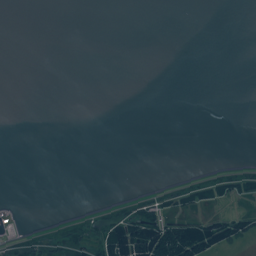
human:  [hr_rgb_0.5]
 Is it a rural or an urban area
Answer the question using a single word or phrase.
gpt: rural

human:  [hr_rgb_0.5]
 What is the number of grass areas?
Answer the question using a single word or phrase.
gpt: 66

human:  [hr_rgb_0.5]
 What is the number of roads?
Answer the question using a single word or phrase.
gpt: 30

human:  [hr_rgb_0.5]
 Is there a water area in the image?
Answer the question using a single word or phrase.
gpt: yes

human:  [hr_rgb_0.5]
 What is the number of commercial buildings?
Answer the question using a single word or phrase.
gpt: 3

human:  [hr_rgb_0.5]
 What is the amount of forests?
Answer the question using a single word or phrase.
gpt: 84

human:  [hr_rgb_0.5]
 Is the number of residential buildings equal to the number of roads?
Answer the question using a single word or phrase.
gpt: no

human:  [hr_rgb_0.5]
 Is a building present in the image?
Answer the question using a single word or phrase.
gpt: yes

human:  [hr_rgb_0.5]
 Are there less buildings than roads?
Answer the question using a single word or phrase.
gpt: yes

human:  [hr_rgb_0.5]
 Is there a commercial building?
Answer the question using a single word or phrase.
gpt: yes

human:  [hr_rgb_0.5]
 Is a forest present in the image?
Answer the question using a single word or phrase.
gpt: yes

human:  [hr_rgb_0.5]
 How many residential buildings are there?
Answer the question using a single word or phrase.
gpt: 17

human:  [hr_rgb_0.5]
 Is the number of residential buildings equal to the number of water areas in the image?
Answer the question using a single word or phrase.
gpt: no

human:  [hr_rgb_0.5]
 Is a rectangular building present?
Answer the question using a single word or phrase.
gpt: yes

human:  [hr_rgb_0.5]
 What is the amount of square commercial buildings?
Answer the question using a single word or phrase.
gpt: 0

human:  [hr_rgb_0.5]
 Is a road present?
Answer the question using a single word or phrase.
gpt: yes

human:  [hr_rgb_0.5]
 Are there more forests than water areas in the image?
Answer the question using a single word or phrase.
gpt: yes

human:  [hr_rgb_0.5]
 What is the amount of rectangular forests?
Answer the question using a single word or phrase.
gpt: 11

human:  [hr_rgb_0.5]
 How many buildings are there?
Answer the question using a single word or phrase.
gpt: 20

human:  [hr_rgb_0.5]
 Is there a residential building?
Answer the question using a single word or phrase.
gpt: yes

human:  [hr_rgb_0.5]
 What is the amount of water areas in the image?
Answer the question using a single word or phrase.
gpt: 22

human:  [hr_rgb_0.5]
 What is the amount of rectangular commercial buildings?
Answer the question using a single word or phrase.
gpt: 2

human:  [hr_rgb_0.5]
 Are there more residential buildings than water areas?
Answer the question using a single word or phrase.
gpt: no

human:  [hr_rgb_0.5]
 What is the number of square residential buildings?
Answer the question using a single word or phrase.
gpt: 2

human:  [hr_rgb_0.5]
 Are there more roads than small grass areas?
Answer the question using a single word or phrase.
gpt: yes

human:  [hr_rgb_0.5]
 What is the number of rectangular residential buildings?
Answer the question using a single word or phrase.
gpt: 16

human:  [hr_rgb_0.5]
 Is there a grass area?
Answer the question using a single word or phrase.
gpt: yes

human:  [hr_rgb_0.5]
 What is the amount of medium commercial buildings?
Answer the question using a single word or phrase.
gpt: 0

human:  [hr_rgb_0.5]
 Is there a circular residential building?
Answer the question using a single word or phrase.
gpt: yes

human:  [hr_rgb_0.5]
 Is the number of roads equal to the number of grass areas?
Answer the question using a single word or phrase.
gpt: no

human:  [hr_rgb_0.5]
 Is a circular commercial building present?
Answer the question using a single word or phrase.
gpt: no

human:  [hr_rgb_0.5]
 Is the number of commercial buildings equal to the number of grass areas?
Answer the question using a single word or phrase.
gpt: no

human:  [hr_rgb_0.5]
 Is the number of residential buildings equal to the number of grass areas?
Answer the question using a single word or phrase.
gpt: no

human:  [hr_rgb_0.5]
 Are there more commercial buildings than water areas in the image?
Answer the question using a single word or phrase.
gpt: no

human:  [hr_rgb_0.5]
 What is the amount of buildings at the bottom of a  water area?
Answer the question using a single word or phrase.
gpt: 6

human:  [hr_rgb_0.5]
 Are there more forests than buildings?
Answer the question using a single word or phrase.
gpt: yes

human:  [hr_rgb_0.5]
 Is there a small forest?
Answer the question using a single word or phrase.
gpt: yes

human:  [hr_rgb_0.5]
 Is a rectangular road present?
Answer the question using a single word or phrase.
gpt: no

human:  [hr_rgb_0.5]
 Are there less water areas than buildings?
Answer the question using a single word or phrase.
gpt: no

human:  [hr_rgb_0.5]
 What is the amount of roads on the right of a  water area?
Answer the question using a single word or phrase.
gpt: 13

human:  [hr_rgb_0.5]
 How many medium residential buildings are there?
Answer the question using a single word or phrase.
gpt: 0

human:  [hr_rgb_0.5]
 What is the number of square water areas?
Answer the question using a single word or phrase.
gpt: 1

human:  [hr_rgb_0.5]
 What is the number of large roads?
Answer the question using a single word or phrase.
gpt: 0

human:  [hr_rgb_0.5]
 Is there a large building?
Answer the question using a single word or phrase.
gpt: no

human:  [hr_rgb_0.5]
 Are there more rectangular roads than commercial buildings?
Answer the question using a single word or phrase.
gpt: no

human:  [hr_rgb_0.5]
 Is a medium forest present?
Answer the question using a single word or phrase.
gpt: yes

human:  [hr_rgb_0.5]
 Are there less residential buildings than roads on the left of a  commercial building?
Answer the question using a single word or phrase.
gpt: no

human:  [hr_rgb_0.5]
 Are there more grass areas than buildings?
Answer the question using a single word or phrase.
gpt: yes

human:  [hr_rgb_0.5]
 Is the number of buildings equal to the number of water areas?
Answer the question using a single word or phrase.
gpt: no

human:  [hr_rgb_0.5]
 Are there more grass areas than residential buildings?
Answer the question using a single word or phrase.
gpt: yes

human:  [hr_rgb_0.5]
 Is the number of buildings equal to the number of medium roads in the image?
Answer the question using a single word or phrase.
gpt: no

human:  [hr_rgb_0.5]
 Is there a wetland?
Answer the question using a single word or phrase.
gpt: yes

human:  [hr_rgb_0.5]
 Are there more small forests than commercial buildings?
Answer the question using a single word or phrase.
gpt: yes

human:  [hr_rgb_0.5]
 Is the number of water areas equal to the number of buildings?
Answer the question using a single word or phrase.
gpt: no

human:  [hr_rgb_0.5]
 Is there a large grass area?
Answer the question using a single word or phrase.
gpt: yes

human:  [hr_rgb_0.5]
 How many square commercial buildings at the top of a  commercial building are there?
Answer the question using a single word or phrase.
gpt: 0

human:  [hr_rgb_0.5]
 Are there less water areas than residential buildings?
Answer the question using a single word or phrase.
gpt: no

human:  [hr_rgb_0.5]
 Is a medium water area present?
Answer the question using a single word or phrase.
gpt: yes

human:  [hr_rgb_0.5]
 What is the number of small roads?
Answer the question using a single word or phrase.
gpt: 30

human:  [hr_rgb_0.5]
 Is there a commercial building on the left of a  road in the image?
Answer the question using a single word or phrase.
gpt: yes

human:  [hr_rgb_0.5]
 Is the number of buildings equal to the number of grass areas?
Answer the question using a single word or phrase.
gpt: no

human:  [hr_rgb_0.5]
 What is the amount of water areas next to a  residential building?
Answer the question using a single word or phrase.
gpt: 22

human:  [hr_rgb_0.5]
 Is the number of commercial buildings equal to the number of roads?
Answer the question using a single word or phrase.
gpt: no

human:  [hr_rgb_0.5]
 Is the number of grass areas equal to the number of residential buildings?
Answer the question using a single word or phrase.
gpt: no